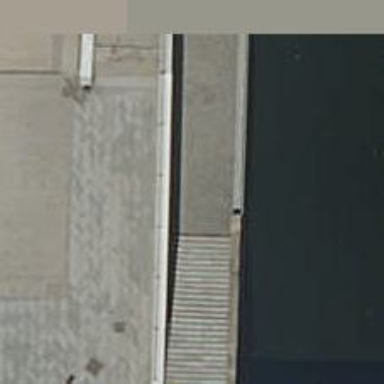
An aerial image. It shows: Steps made of paving stones.